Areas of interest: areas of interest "Advance Park"
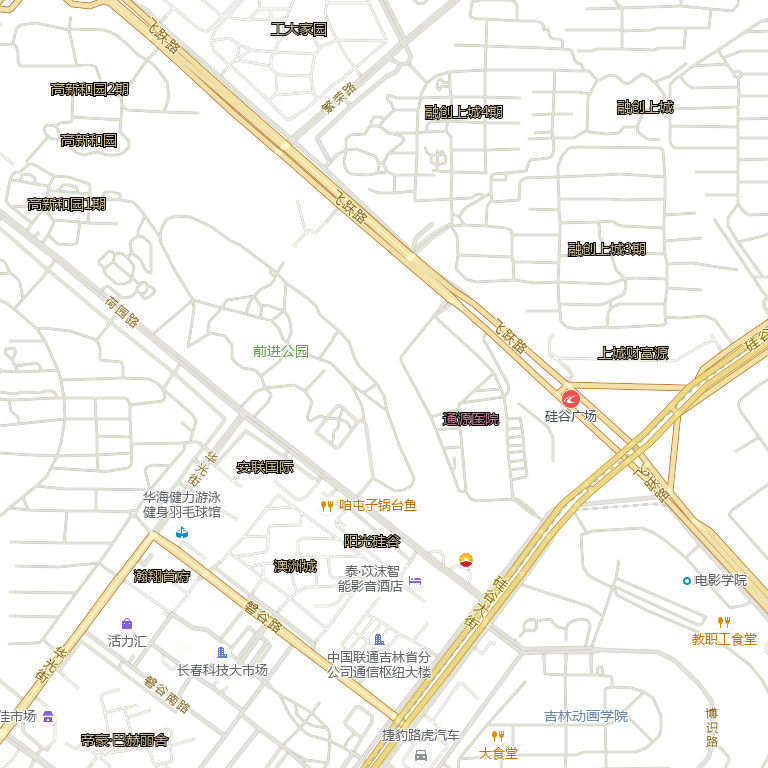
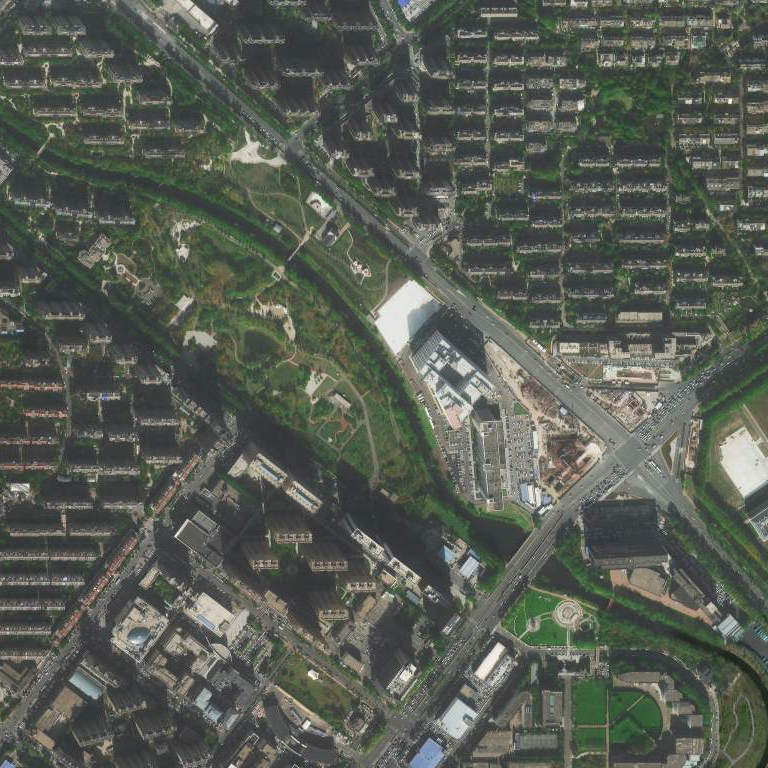